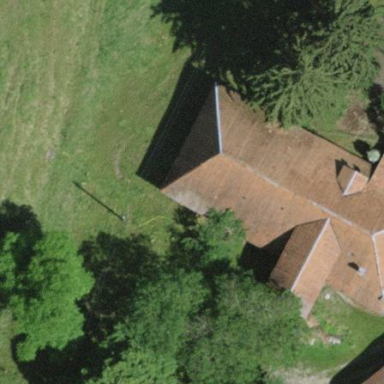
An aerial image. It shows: Rural barn.